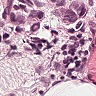
Metastatic tissue present: yes